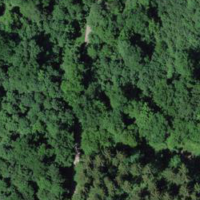
EUNIS habitat code: 41
Species observed at this site:
Certhia brachydactyla
Poecile palustris
Cyanistes caeruleus
Parus major
Erithacus rubecula
Sitta europaea
Regulus ignicapilla
Turdus merula